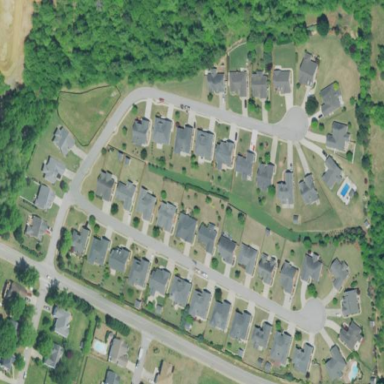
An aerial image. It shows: Residential neighbourhood.